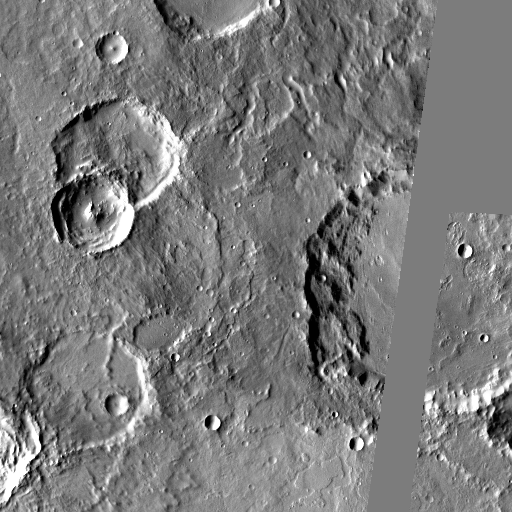
Crater classes present: Background, Other, Buried, Secondary